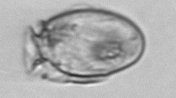
Label: Dinophysis_acuminata